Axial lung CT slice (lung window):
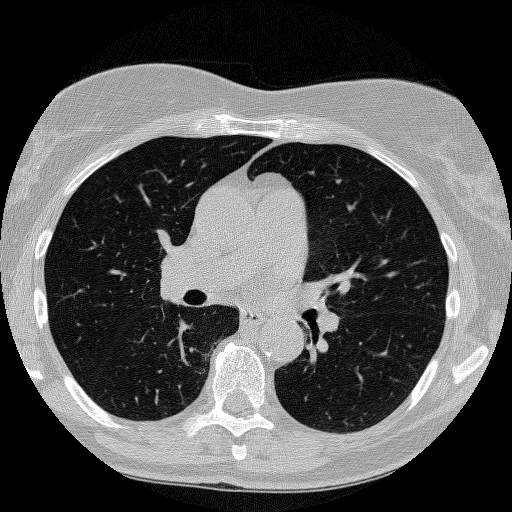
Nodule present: no